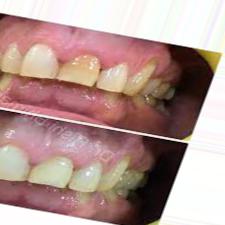
Condition: Tooth Discoloration